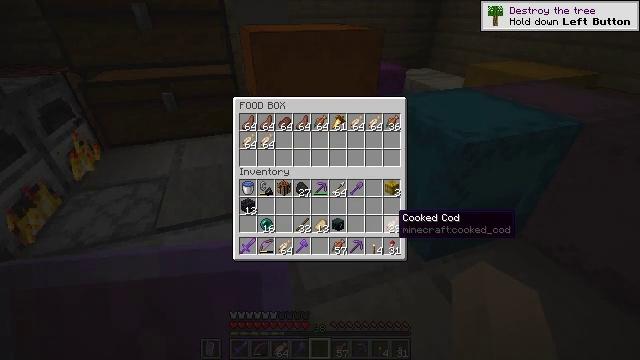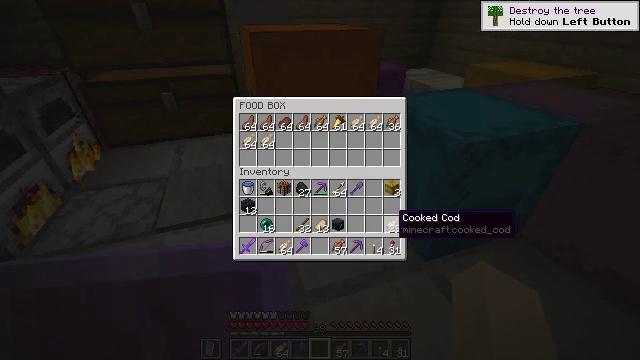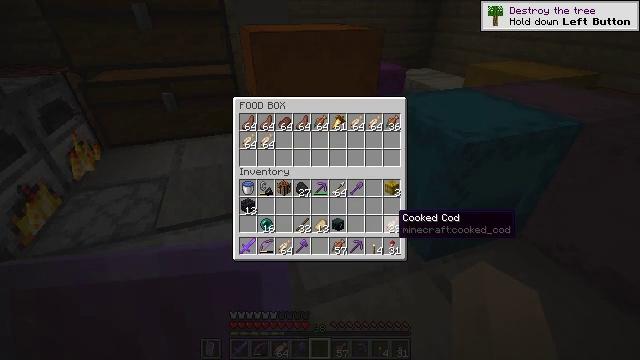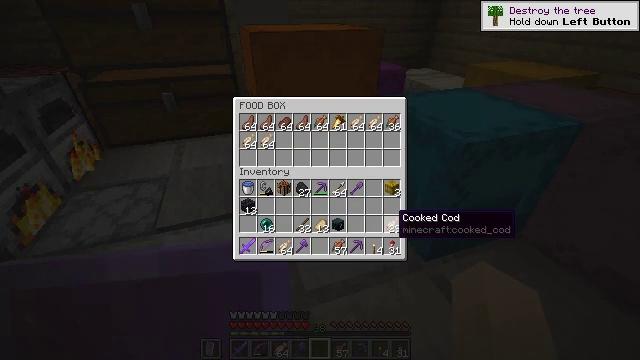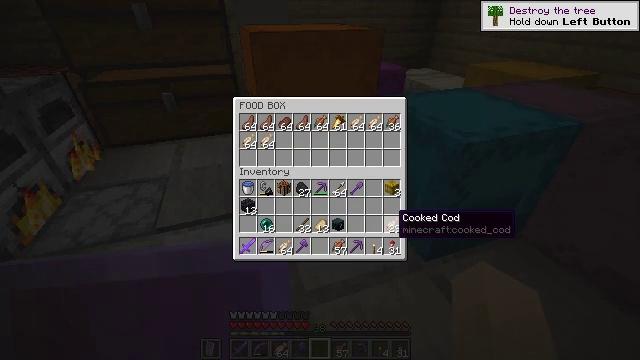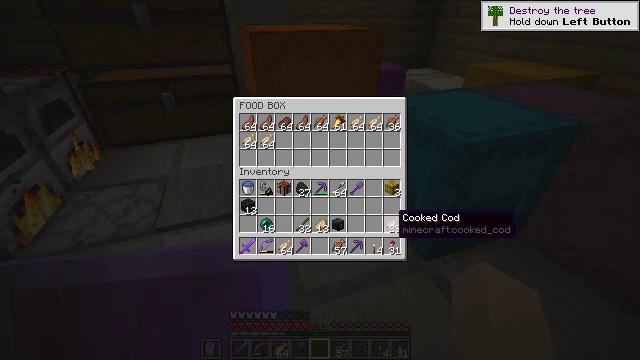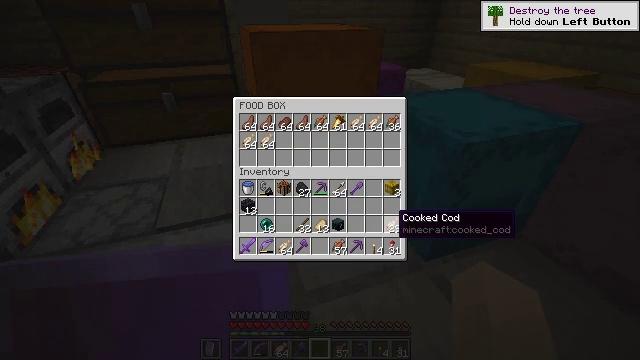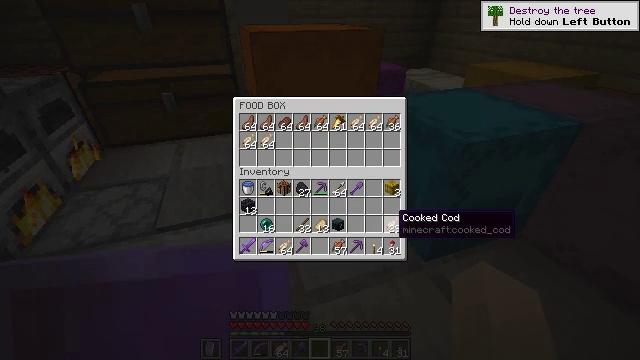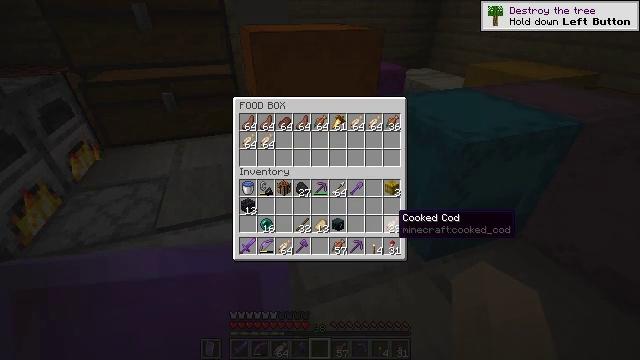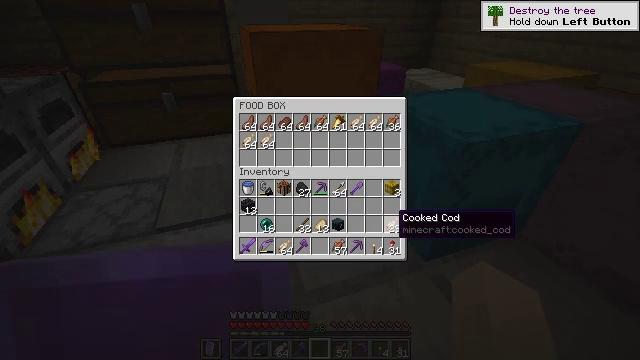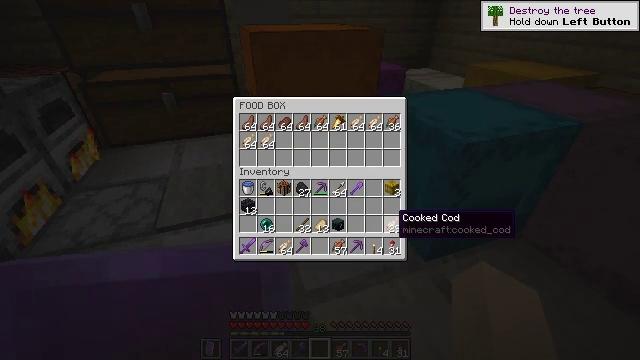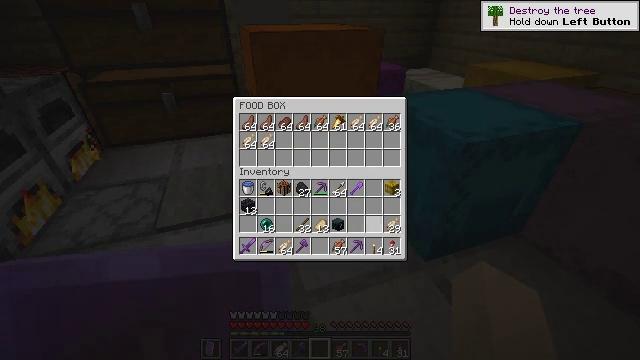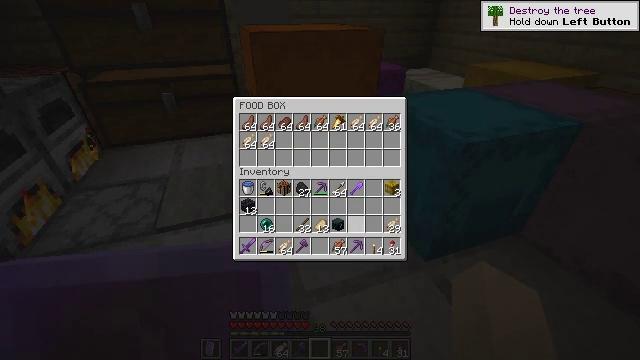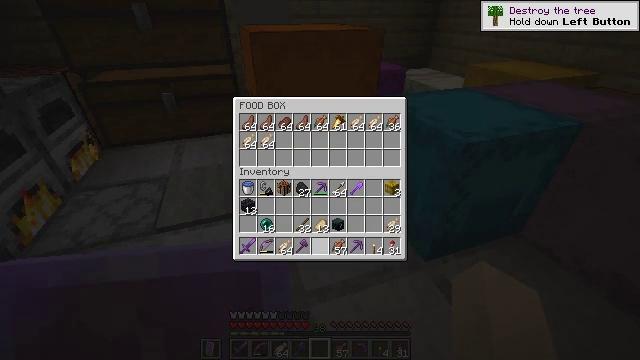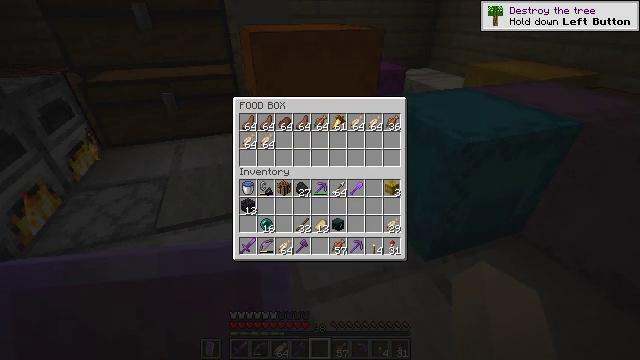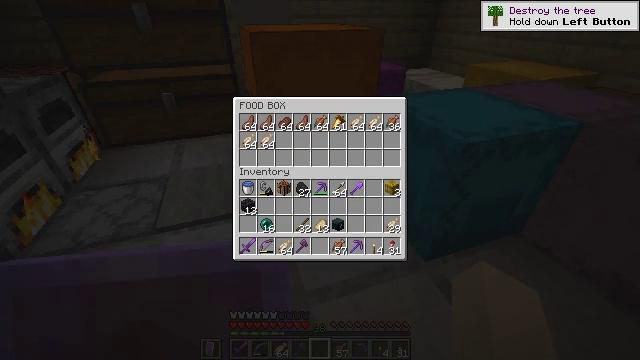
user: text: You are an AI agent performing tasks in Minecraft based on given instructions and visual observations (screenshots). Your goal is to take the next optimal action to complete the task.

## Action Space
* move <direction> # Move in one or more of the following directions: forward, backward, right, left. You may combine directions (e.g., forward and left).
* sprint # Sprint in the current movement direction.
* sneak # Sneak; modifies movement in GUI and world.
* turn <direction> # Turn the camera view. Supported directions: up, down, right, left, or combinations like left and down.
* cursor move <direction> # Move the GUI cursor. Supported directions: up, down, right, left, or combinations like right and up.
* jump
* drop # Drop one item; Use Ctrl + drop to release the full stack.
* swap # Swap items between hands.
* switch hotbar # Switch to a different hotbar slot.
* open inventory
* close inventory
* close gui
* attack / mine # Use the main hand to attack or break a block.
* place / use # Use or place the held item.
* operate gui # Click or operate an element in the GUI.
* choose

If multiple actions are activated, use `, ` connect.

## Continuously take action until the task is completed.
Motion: motion action
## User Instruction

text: Collect the orange shulker box into your inventory.
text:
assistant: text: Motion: sneak
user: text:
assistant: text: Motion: sneak
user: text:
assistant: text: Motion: sneak
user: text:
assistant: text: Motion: sneak
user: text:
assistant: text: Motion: sneak
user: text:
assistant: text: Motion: sneak
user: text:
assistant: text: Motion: sneak
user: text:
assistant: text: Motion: sneak
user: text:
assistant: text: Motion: sneak
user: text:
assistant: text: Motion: sneak
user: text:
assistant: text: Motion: sneak, turn left
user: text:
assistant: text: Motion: sneak, turn left
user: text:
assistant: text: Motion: sneak, turn left and down
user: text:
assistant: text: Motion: sneak, turn left and down
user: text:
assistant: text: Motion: sneak
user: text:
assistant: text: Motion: sneak
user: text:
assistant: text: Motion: sneak
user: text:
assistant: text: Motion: sneak, turn right
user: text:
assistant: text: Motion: sneak, turn right
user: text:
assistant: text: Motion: sneak
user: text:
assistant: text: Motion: sneak
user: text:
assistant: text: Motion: sneak
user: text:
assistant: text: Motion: sneak
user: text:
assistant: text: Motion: sneak
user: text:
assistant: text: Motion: sneak
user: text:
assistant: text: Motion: sneak
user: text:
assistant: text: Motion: sneak
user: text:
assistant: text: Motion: sneak
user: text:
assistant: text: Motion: sneak
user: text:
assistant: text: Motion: sneak